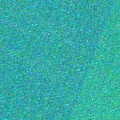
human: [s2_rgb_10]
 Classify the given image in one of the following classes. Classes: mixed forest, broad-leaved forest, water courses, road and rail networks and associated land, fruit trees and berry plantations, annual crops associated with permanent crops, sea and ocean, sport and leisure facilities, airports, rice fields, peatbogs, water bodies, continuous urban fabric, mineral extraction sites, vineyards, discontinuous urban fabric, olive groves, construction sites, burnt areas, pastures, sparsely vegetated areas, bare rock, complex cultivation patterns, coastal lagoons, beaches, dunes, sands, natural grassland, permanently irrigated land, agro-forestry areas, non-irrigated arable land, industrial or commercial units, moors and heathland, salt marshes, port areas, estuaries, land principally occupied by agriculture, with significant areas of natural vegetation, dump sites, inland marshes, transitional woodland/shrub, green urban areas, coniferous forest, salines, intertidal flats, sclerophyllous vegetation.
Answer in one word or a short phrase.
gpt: sea and ocean